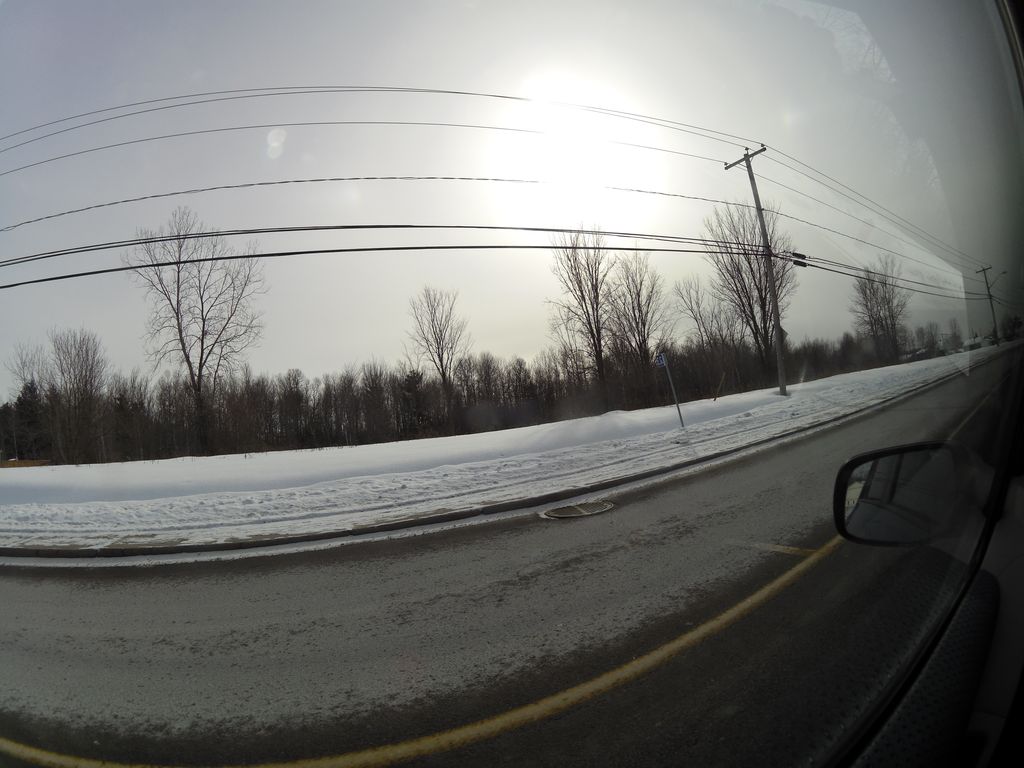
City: ottawa-gatineau